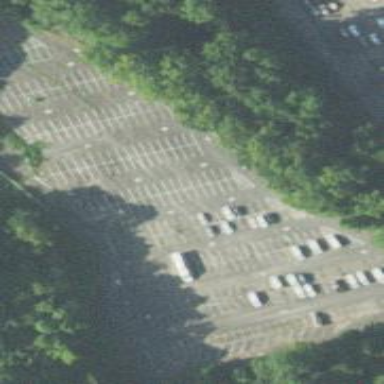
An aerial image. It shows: Parking area with asphalt surface.